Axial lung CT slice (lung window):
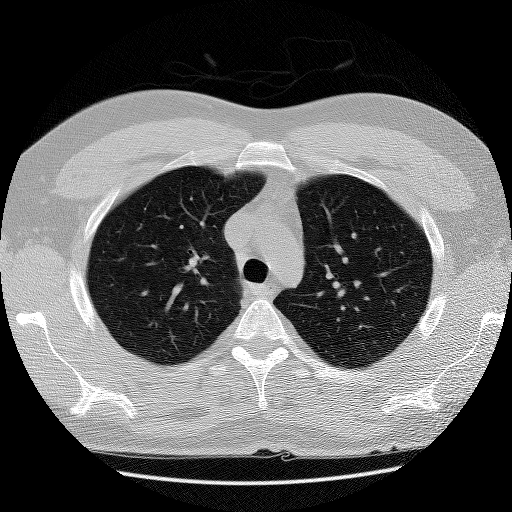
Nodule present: no